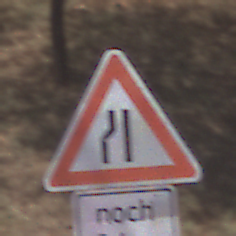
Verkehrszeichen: EinseitigVerengteFahrbahnLinks
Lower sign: LaengeEinerStrecke4
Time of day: Midday
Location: Outdoor (RoadRail)
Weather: Clear
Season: NotSpecified
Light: Natural